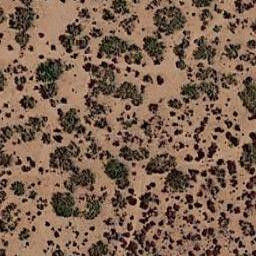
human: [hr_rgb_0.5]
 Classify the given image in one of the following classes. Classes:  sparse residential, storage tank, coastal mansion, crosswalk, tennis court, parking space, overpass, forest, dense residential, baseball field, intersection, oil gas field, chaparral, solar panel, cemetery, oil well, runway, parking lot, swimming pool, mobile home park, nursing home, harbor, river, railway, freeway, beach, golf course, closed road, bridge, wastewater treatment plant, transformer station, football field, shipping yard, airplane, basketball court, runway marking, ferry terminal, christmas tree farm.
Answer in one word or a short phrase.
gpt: chaparral